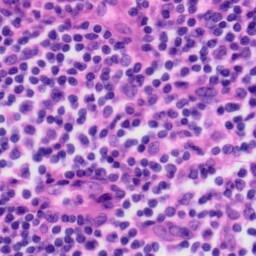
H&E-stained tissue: Tonsil